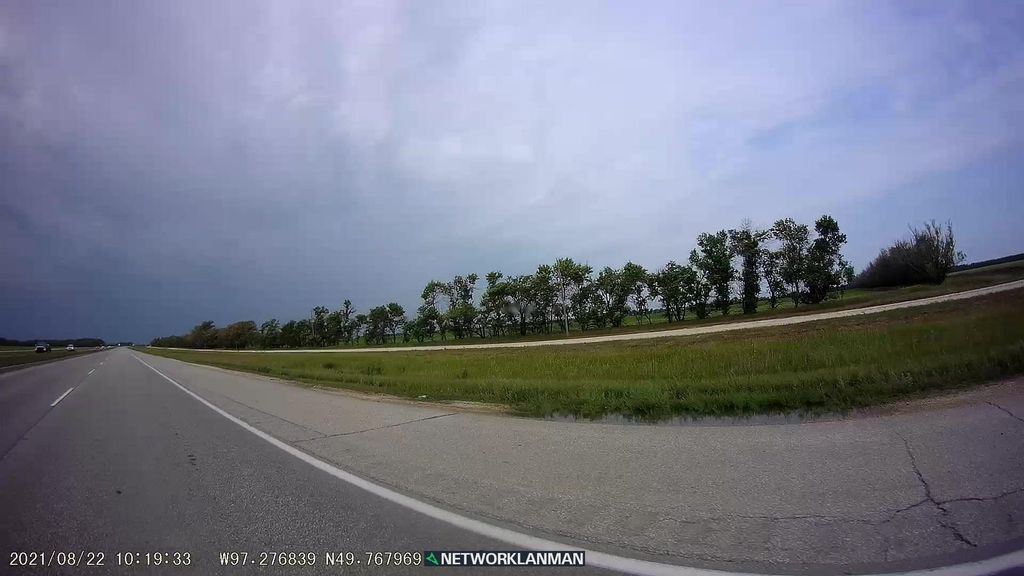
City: winnipeg